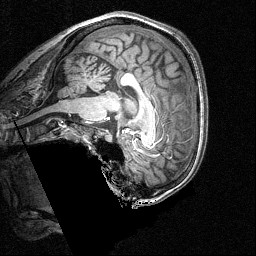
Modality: T1w
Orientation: sagittal
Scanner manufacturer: siemens
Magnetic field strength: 3 T
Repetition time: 1.54 s
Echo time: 0.00304 s